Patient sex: M
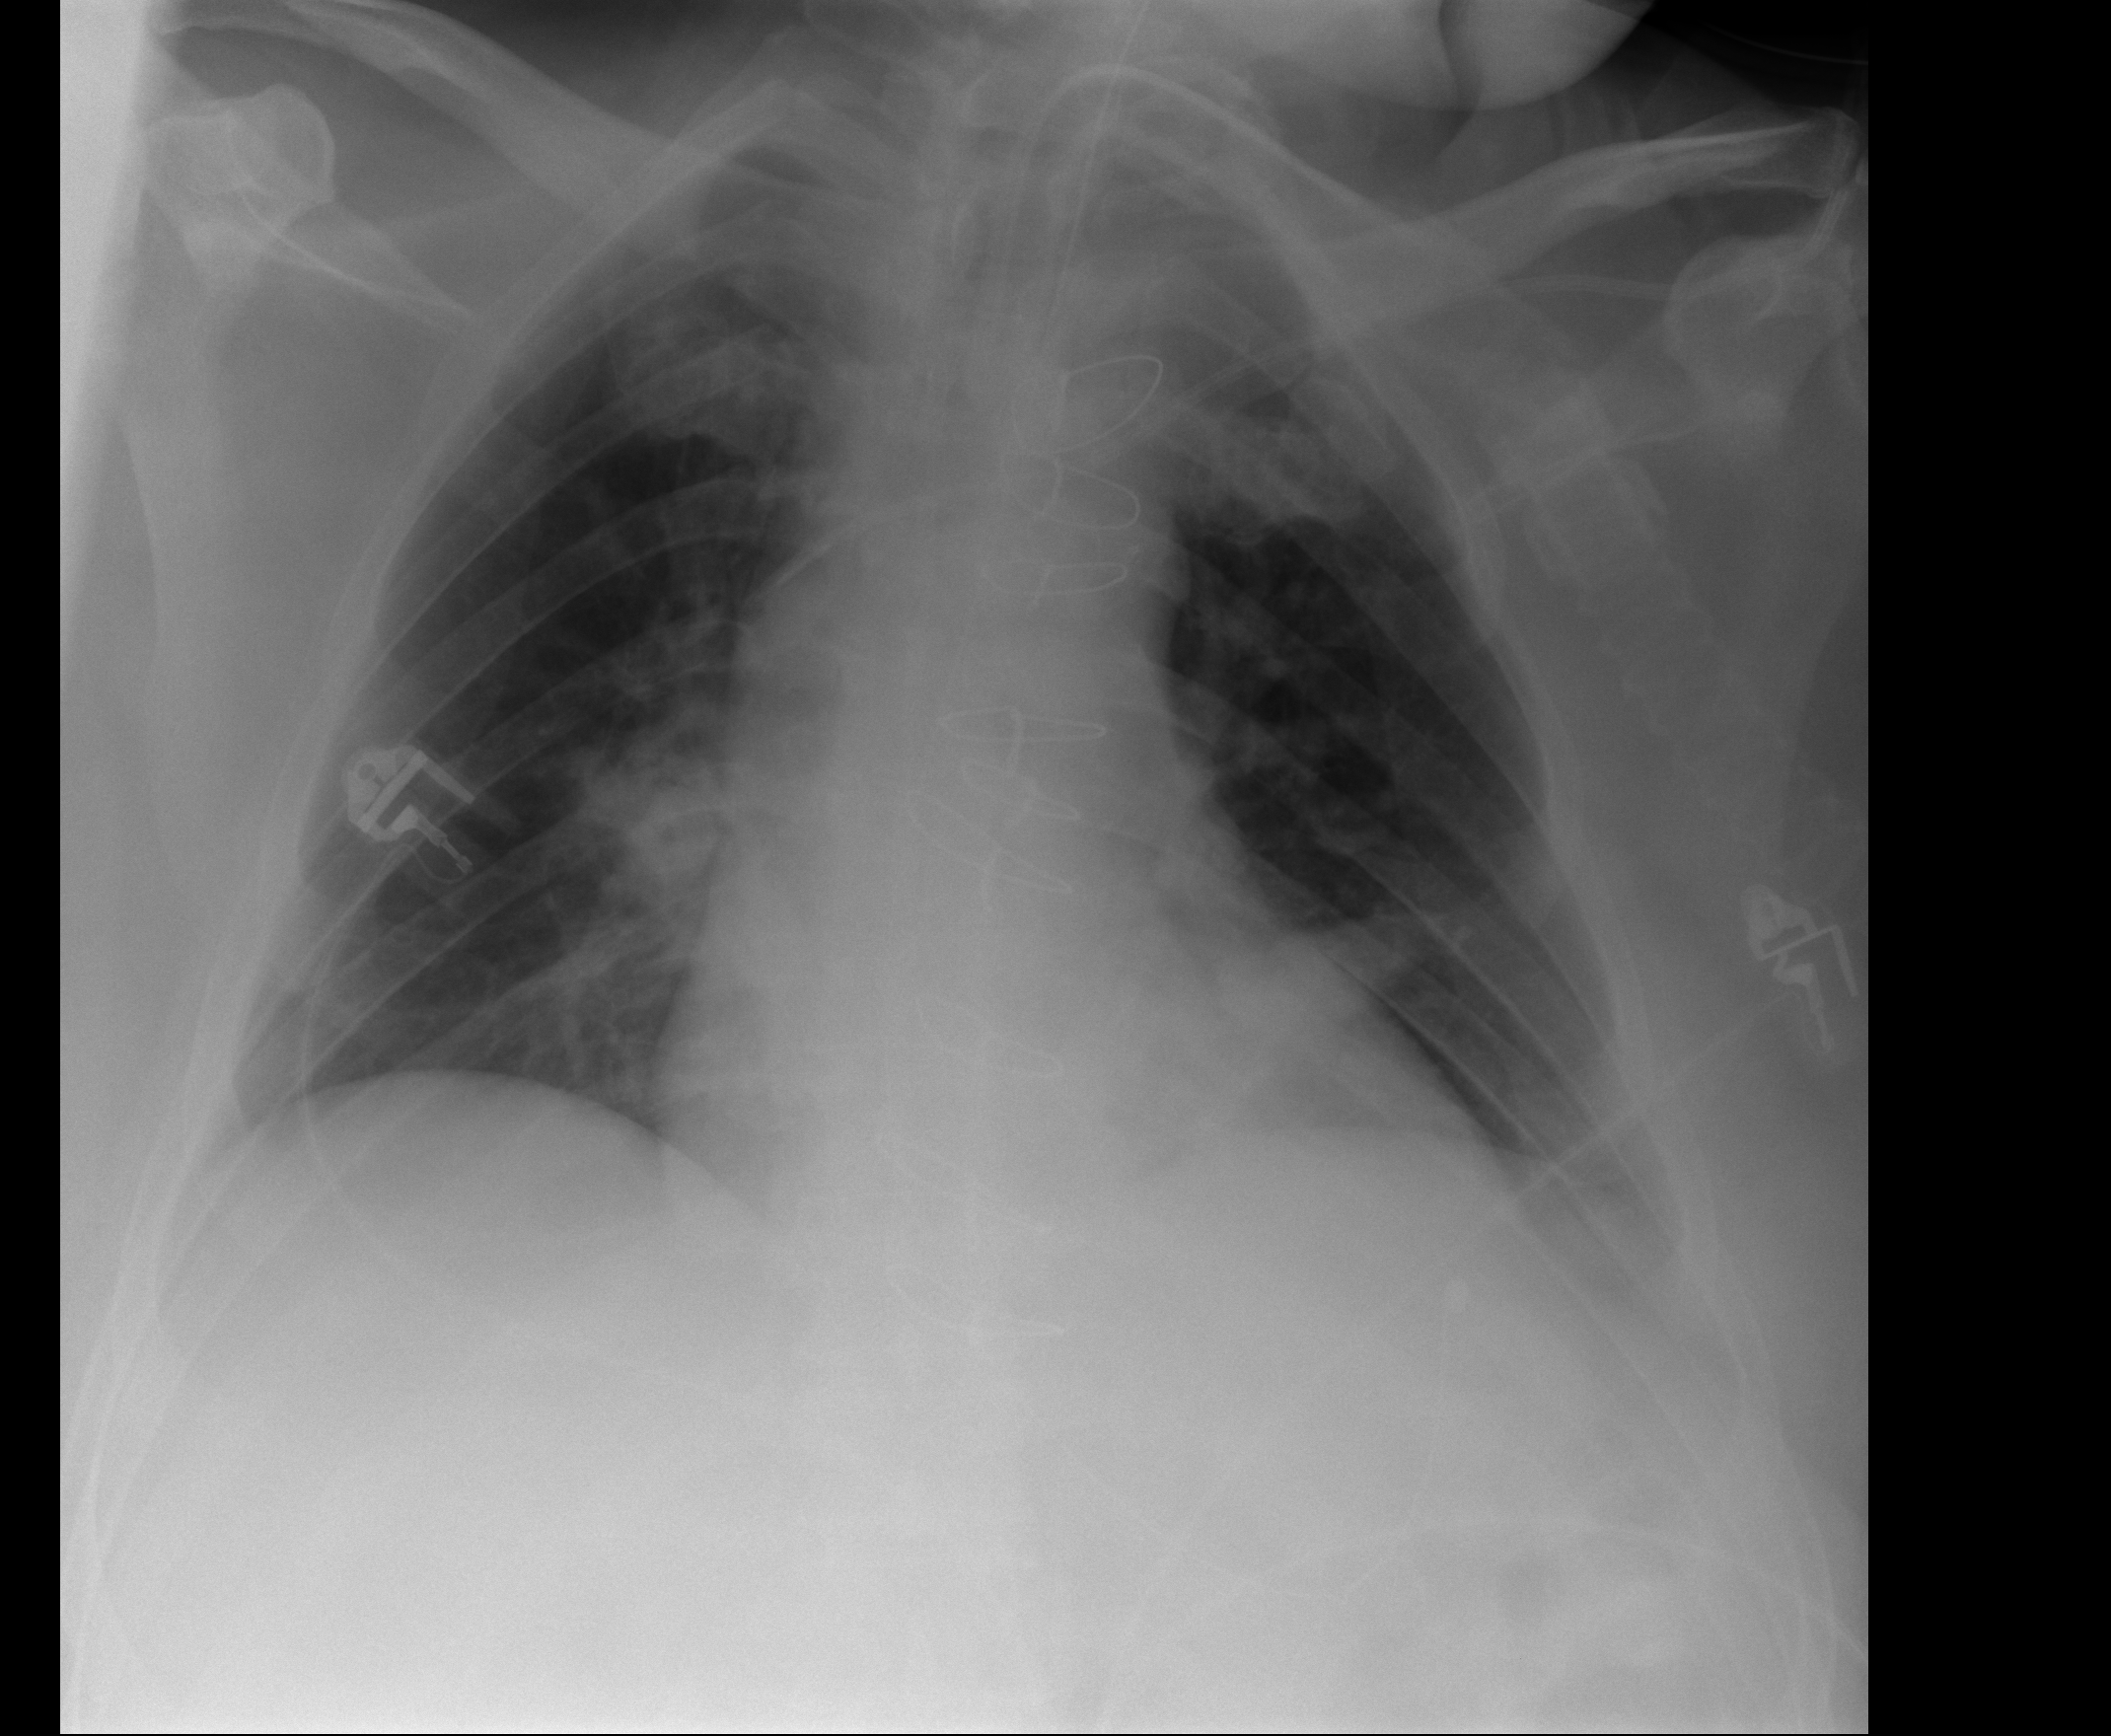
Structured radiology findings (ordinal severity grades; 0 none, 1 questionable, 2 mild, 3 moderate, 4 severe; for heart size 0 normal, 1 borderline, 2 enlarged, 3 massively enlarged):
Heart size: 1
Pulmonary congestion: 0
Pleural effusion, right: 0
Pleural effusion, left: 1
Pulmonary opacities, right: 1
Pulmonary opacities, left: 1
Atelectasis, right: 2
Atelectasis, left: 2